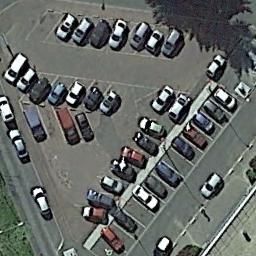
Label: parking_lot